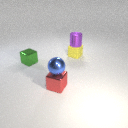
small green metal cube to the left of small yellow rubber cube